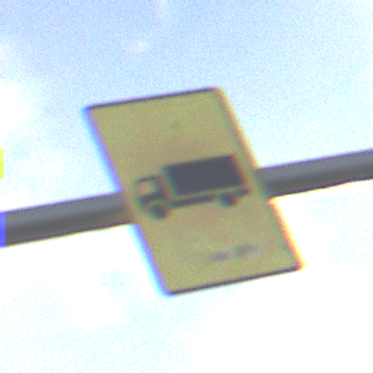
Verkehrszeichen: KFZZulaessigeGesamtmasse3Komma5TOhnePfeilsymbol
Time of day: SunriseSunset
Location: Outdoor (Nature)
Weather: PartlyCloudy
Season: NotSpecified
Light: Natural